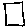
Label: square